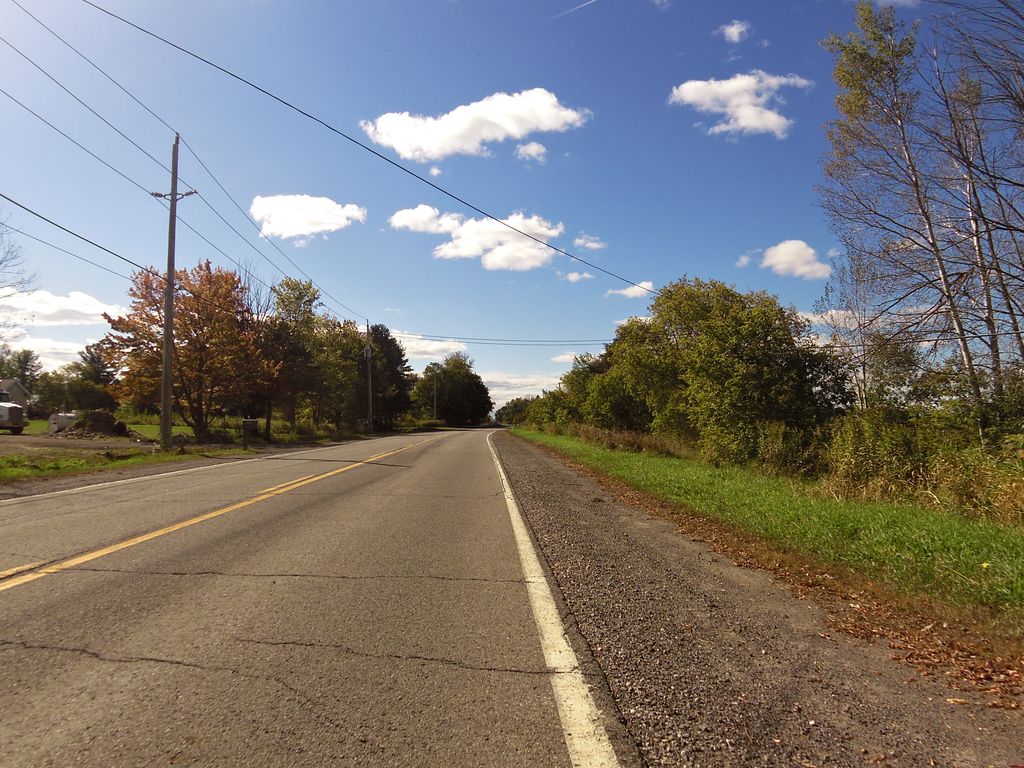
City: ottawa-gatineau